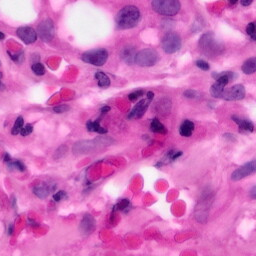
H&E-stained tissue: Pancreatic